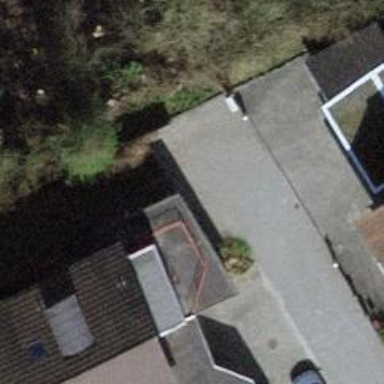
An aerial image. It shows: Alleyway designated as service road.